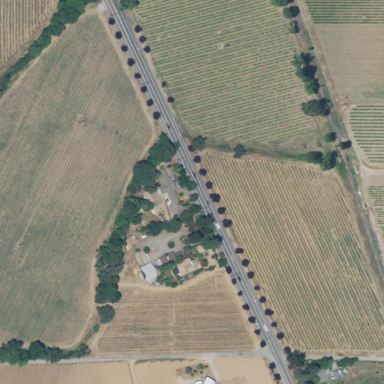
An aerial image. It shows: Vineyard with grape crops.